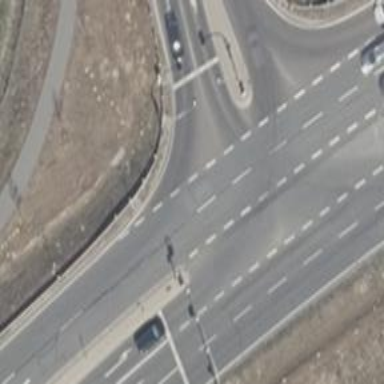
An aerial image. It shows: Primary road with asphalt surface.